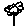
Label: flower